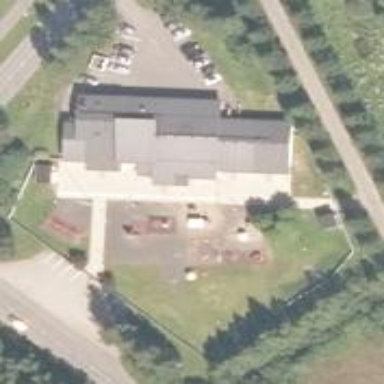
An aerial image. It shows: Kindergarten.